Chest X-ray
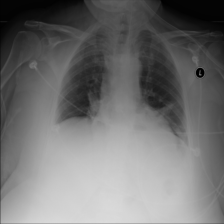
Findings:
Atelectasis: positive
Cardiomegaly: negative
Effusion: negative
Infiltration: positive
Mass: negative
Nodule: negative
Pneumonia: negative
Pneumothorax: negative
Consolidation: negative
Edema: negative
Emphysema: negative
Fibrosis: negative
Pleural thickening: negative
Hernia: negative